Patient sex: M
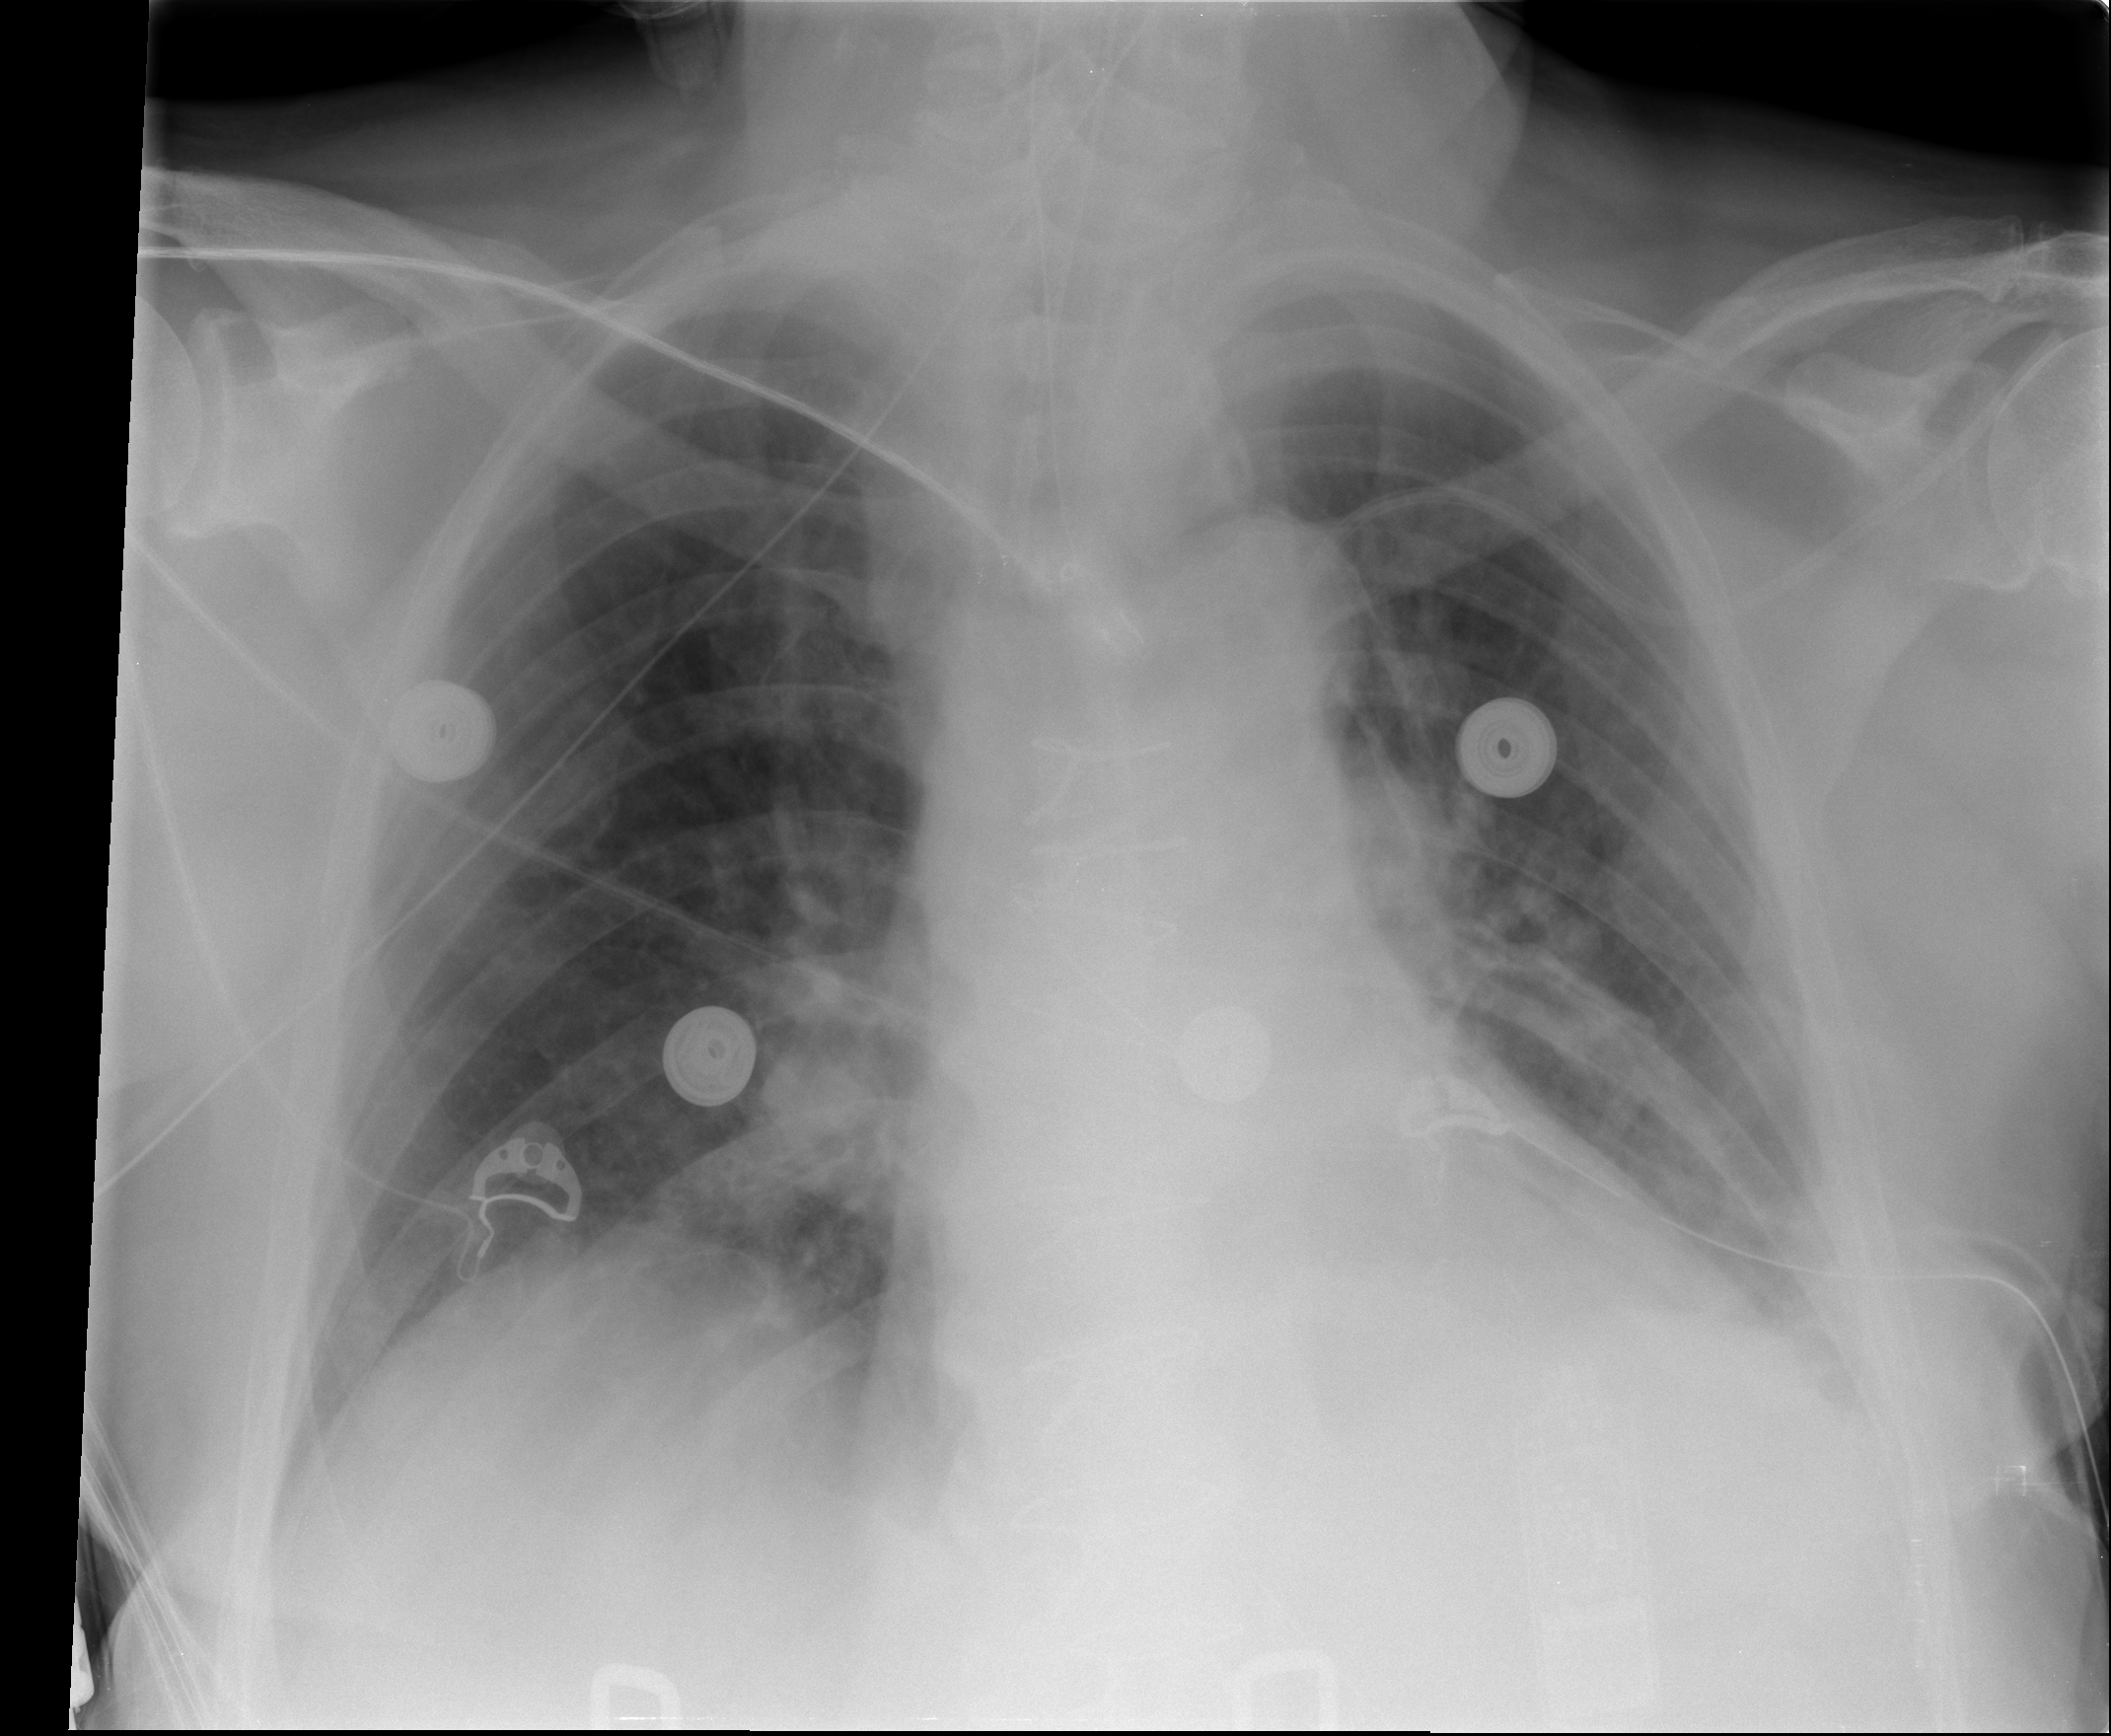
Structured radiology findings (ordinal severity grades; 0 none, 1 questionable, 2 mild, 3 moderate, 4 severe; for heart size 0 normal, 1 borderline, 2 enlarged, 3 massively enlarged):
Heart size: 0
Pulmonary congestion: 2
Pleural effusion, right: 0
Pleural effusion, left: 2
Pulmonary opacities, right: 0
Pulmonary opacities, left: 0
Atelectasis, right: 0
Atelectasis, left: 2